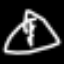
Label: clock